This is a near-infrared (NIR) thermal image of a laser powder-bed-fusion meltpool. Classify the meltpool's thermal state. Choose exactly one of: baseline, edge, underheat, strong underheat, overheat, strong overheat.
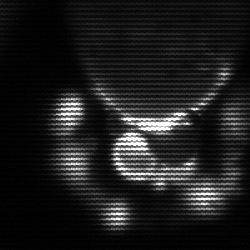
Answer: edge